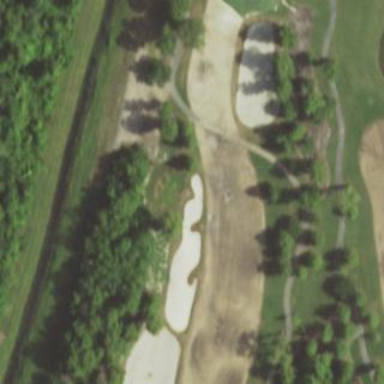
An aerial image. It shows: Golf fairway surrounded by grass.